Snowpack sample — Buffalo Mountain, Silverthorne, Colorado, USA (1/25/25, 10:11 AM MST)
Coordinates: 39.6222, -106.1139
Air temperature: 22 °F
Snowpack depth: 110 cm
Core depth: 30 cm
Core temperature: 42.8 °F
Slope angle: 12°, slope face: 102°
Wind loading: high
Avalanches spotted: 0
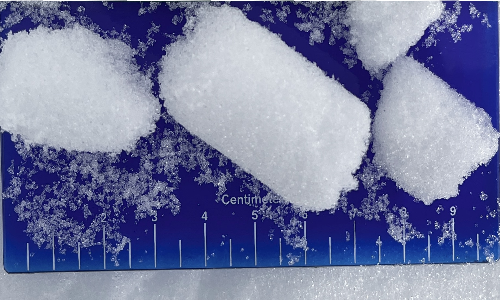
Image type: core
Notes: No avalanches nearby, collected on the outskirts of a fire break 15 meters from the treeline, on way to Buffalo and Red Mountain